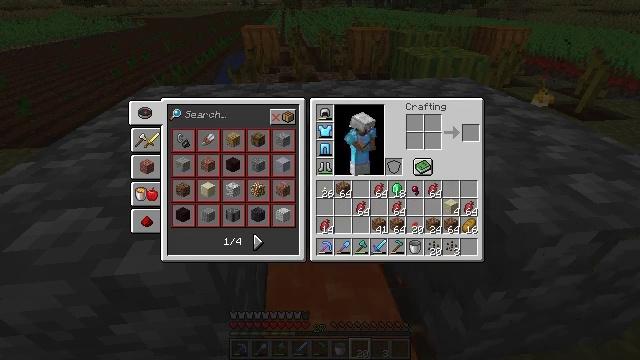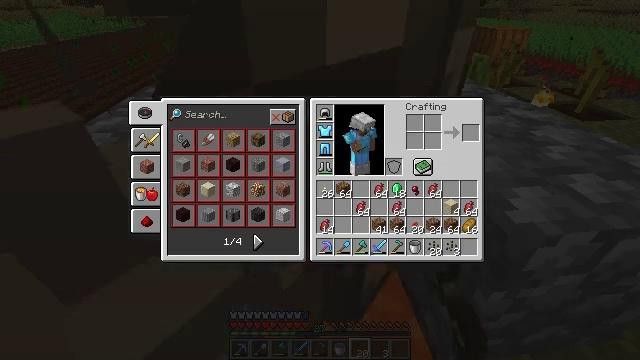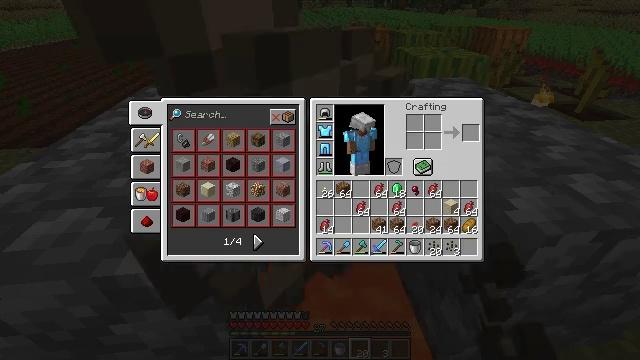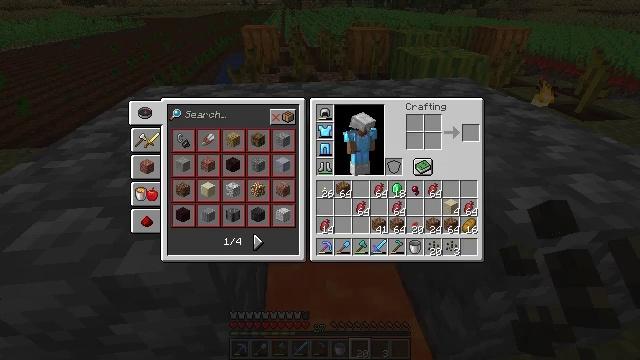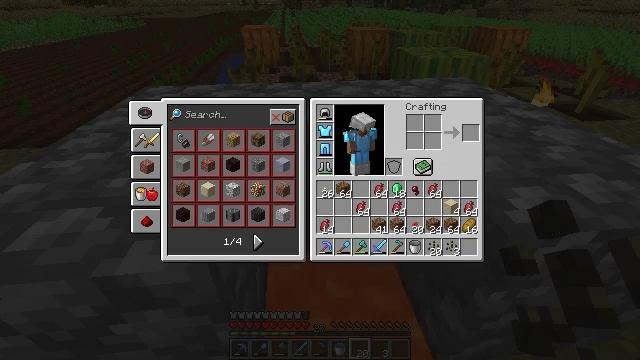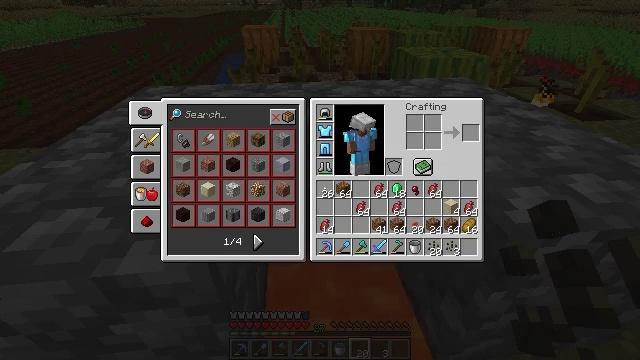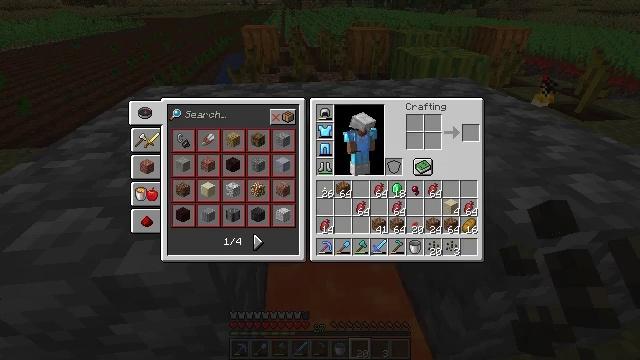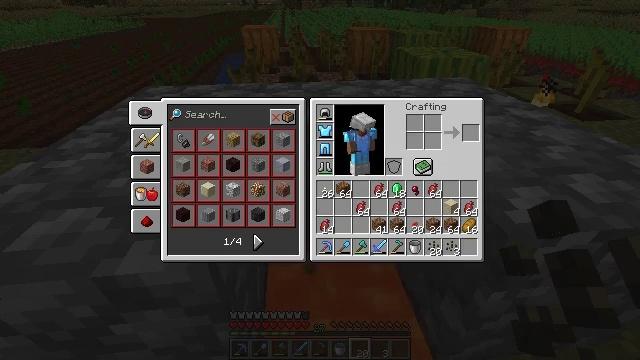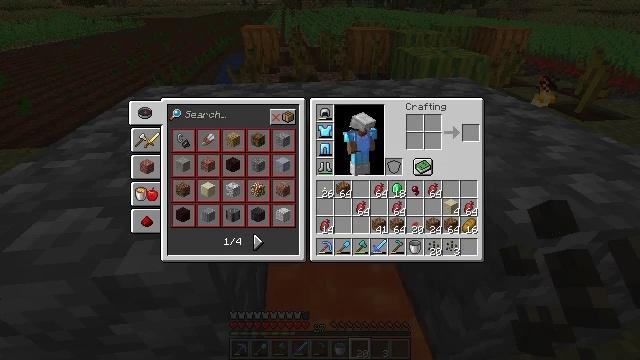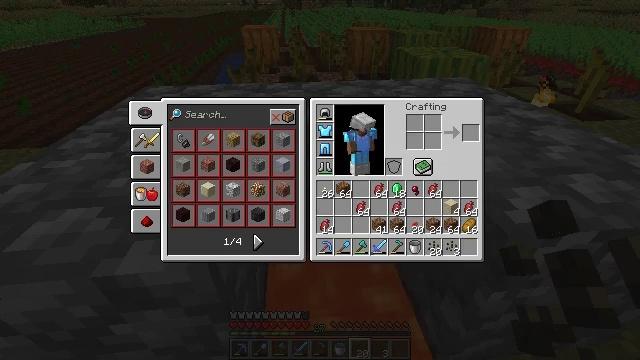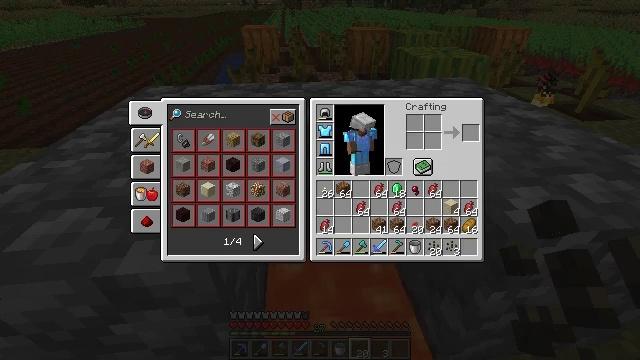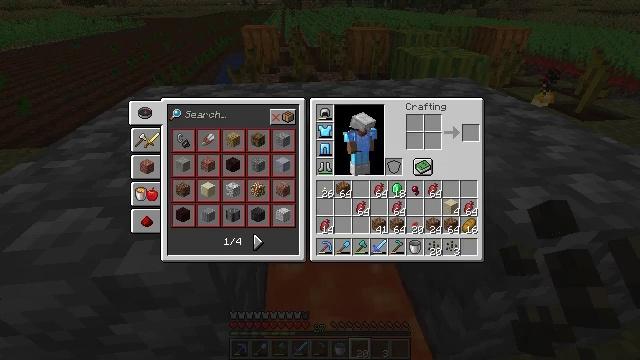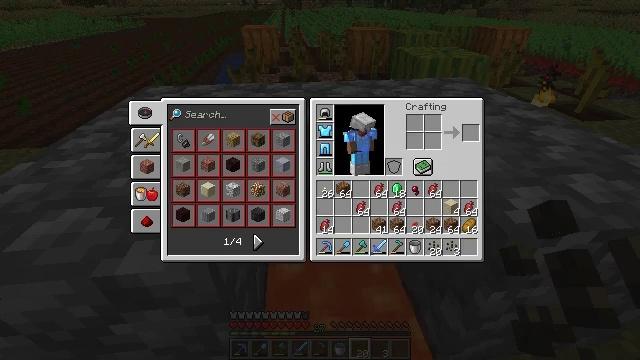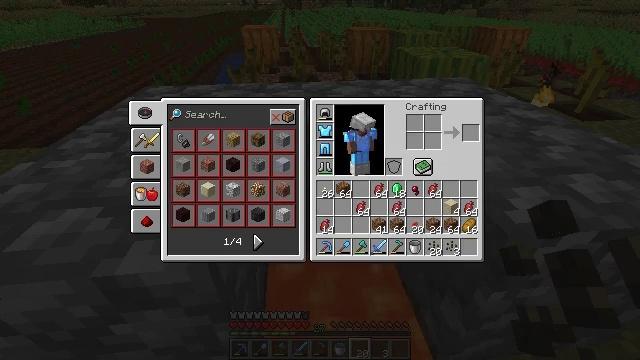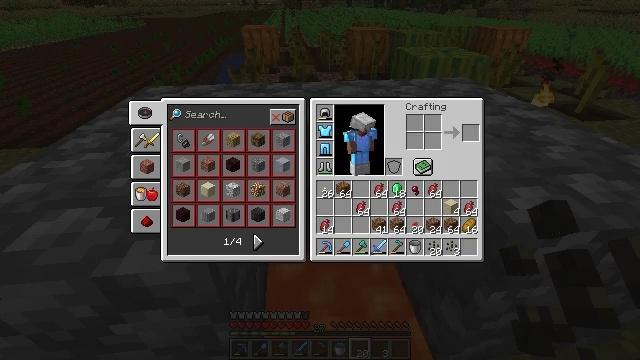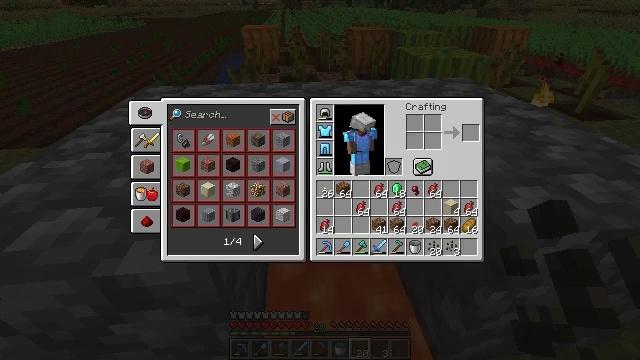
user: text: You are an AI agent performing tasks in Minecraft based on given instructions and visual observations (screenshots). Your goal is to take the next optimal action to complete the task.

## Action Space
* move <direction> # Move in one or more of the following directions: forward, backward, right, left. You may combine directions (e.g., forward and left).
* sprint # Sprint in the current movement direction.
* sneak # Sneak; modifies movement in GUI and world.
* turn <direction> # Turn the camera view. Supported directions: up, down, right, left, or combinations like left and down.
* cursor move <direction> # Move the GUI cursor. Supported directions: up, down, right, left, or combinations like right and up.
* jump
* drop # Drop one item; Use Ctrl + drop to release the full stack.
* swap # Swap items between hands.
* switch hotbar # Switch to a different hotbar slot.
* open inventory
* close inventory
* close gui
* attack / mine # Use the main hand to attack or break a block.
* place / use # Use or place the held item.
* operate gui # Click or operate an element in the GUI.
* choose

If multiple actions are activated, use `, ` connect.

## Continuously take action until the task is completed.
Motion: motion action
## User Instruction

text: Break the pumpkin to collect it.
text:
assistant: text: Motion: open gui
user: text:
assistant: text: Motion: no_op
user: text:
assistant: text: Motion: no_op
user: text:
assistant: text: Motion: no_op
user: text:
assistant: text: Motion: no_op
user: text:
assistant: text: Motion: no_op
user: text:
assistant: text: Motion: no_op
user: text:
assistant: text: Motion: no_op
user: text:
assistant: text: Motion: no_op
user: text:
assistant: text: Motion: no_op
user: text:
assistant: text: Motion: no_op
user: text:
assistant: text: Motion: no_op
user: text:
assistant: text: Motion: no_op
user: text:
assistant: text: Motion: no_op
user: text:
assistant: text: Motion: no_op
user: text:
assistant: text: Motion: cursor move down
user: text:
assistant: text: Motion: cursor move down
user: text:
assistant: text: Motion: no_op
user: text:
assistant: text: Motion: no_op
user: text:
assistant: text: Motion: no_op
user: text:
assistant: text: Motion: no_op
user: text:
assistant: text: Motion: cursor move left
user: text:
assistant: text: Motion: turn left, close gui
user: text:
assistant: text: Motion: turn left
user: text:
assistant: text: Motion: turn left and up
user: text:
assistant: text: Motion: turn left and up
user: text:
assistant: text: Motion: move forward, turn left and up
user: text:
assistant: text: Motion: move forward, turn left
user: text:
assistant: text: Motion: move forward
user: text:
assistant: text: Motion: move forward, turn left